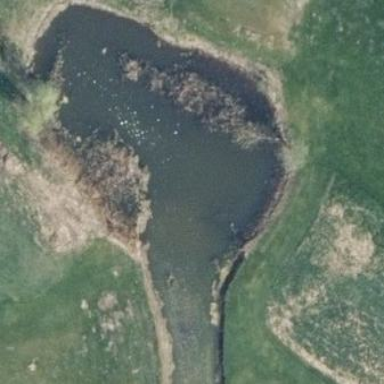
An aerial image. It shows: Picturesque scene of golf course with lateral water hazard.